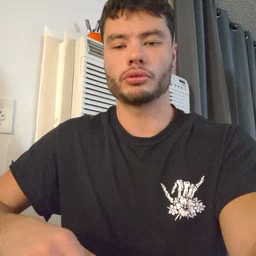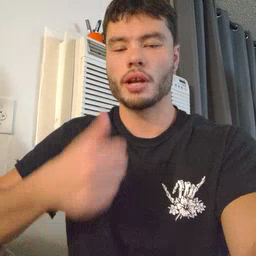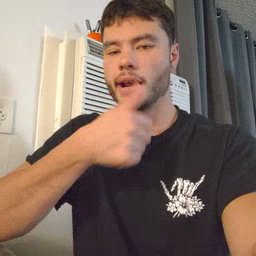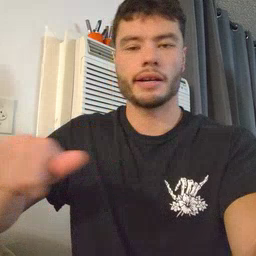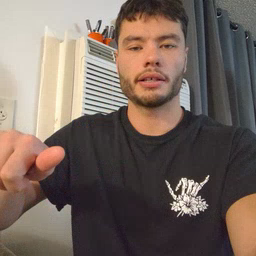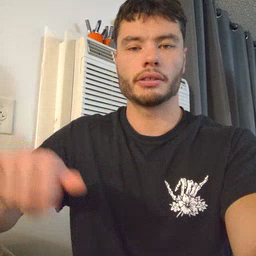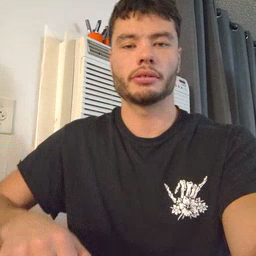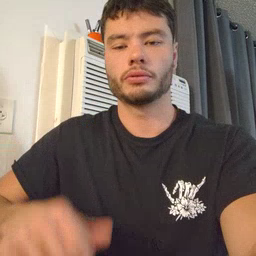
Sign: any